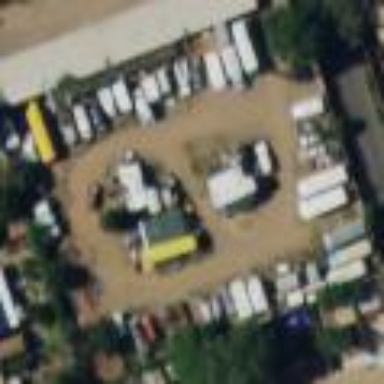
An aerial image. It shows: Industrial area designated as scrap yard.